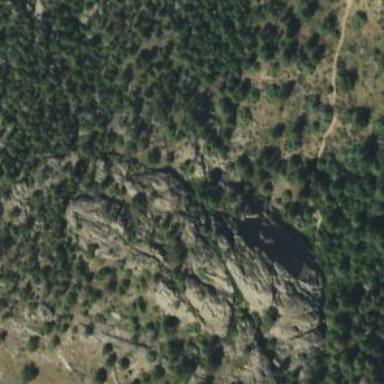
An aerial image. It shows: Cliff in nature.